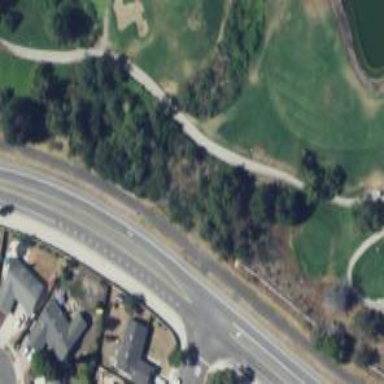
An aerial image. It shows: Golf cartpath that is also road path.